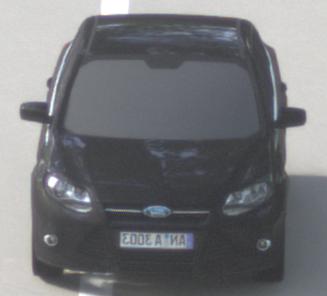
Make: Ford
Model: Focus 1.6 Ti-VCT
Detailed model: Focus (III)
Model produced from: 2011/09
Model produced until: 2014/09
Doors: 5
Color: black
Road condition: dry road
Daytime: morning or afternoon
Contrast: low contrast